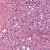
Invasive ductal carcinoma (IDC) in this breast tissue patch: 1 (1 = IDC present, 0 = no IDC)